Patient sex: F
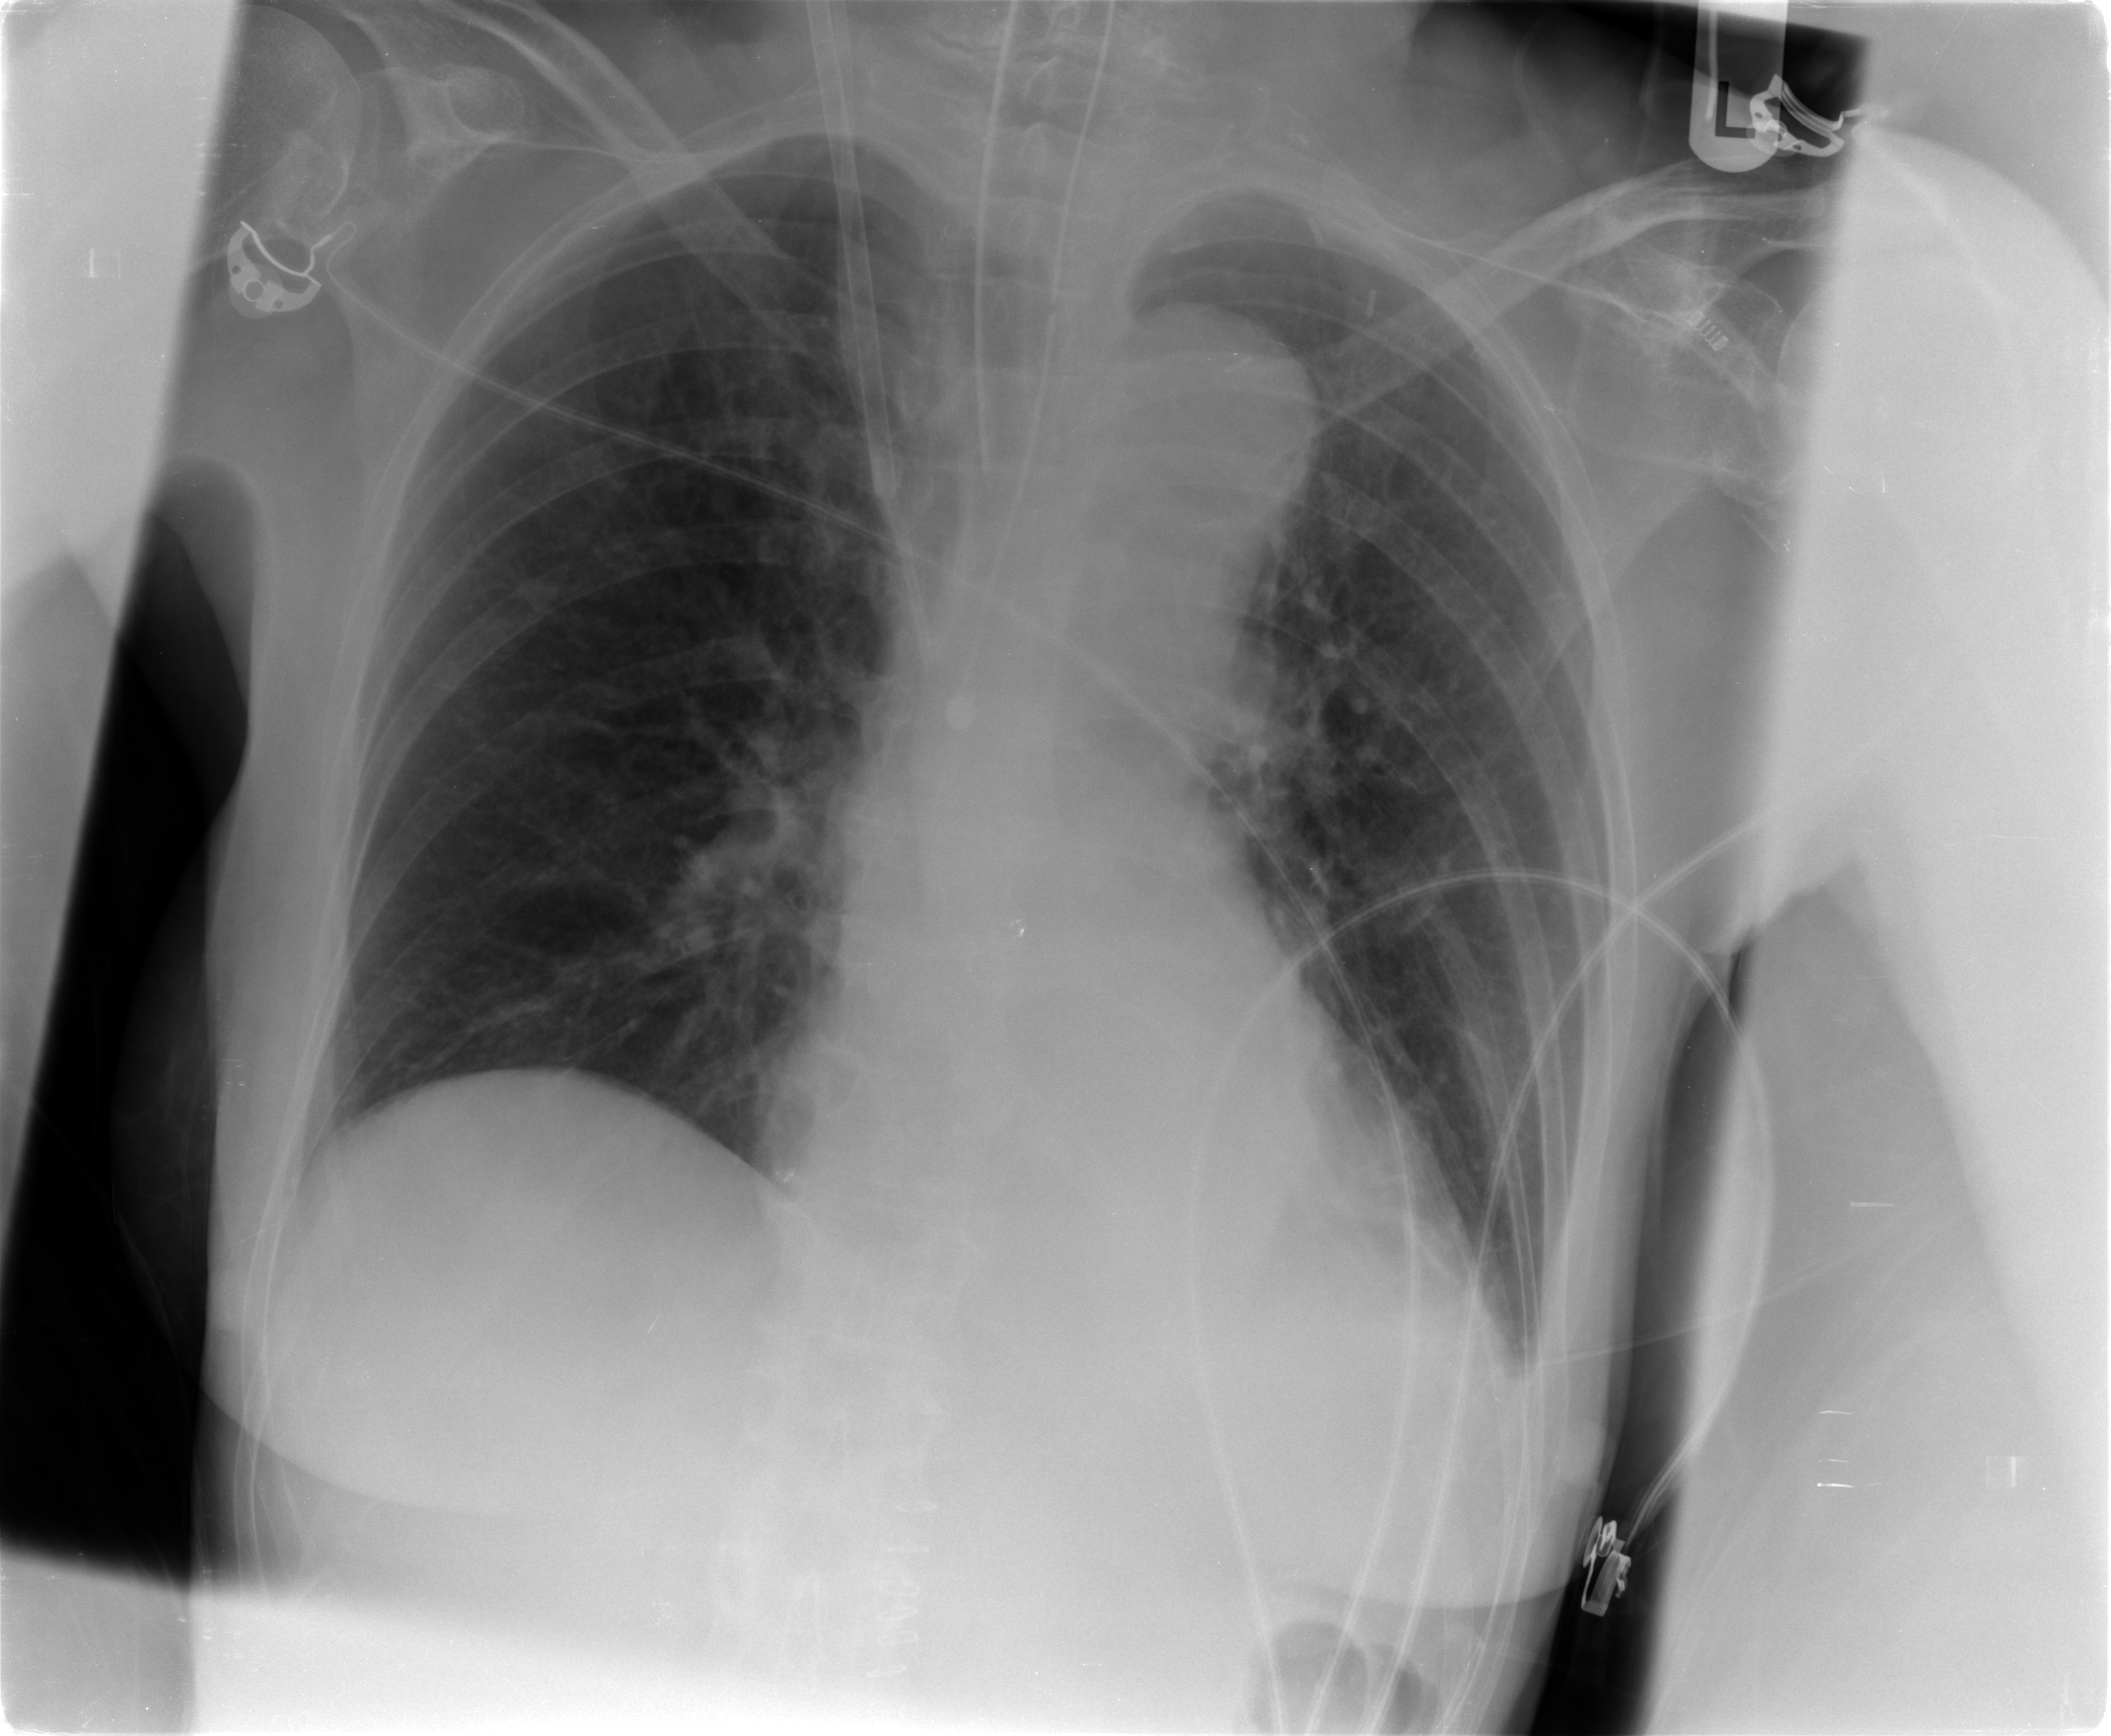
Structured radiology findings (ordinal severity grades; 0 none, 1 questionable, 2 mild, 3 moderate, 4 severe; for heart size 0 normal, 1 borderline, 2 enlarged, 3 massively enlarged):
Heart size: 0
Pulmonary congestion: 2
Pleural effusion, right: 0
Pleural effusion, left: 1
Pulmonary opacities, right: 0
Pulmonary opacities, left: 0
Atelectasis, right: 0
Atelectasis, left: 2